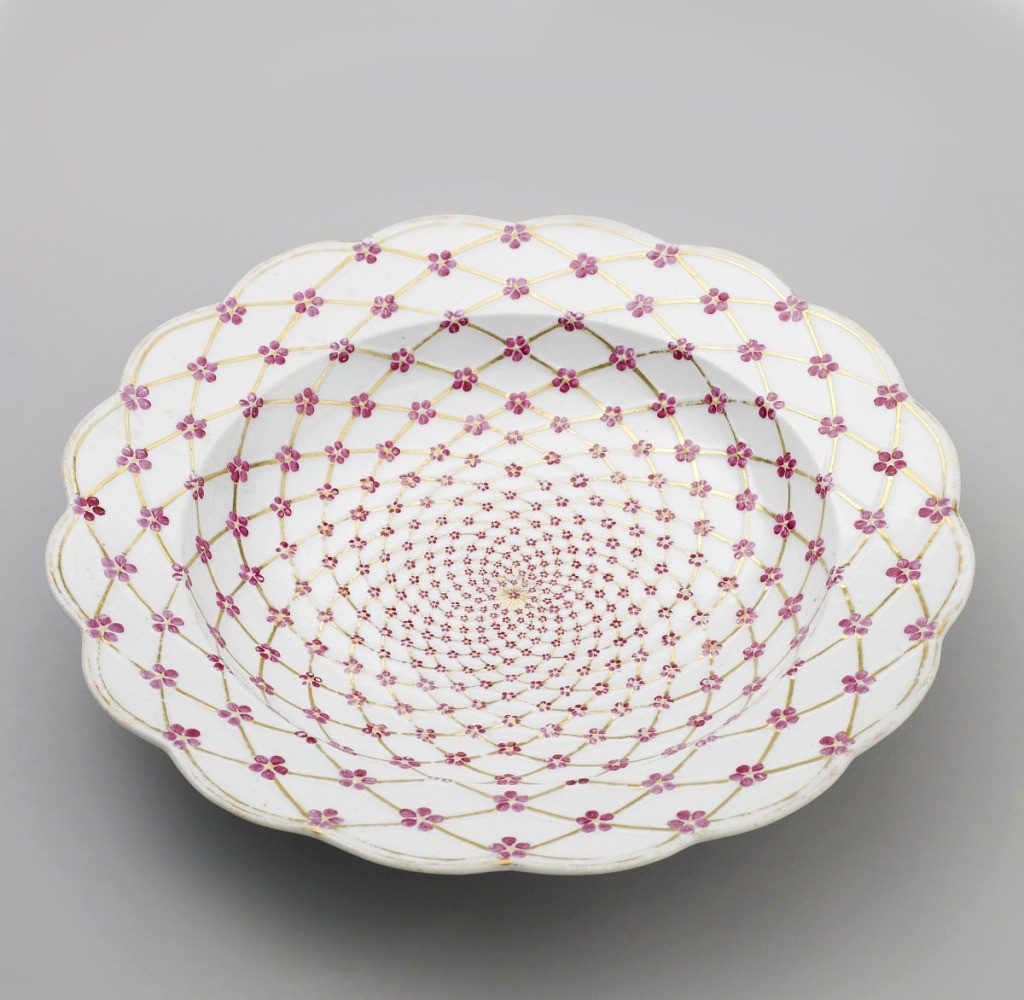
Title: Soup Plate
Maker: Imperial Porcelain Manufactory, St. Petersburg, Russia
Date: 1756–early 1760s
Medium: Glazed, painted and gilded moulded porcelain
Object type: soup plate
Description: Circular form with scalloped rim; white ground decorated overall with molded and gilded trellis pattern with small pink blossoms with yellow centers at crossing points.